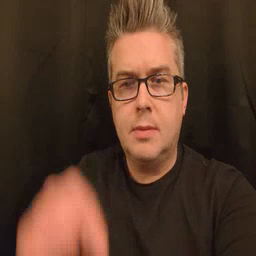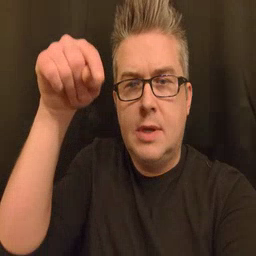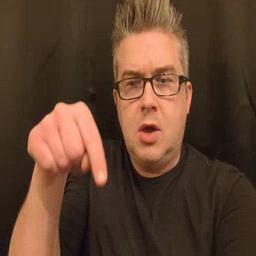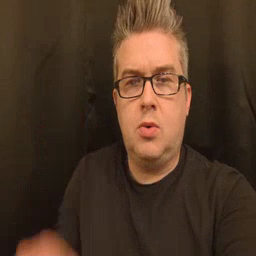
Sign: down